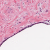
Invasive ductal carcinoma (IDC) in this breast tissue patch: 0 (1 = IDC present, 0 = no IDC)